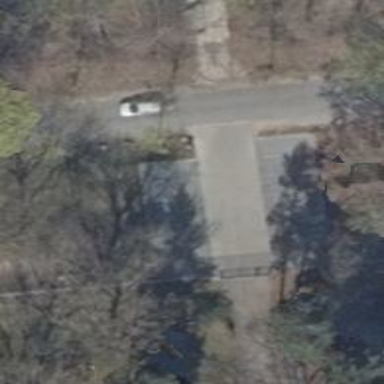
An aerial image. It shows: Driveway.